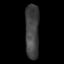
Tissue: skin
Cell type: Epithelial cells
Senescence score: 0.784
Nuclear area (px): 752
Mean DAPI intensity: 64.223